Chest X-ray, PA view. Patient: 68 years old, sex M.
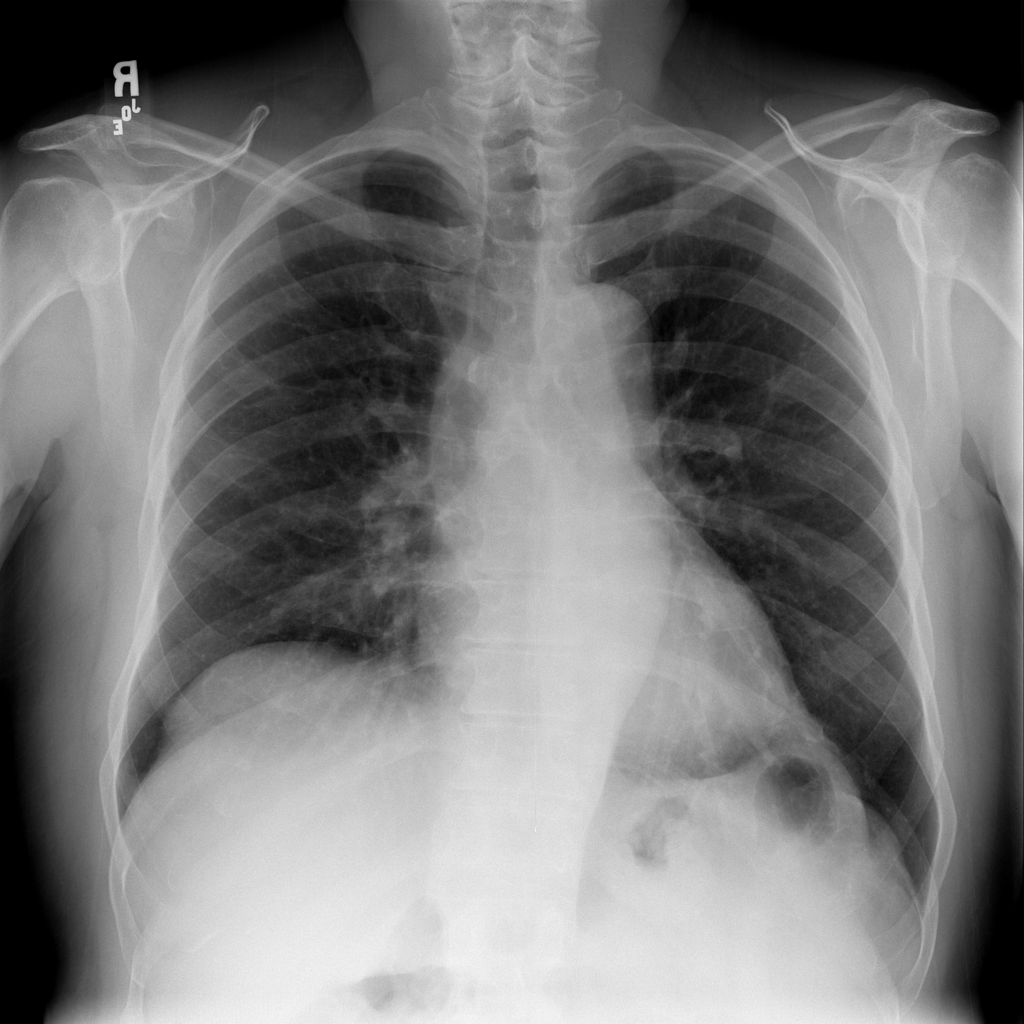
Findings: No Finding